Question: I am trying, with a form, to enter a directory, a parent folder name and then select via tabs which sub-folders will feature within the parent folder using a range of checkboxes.

I can enter the drive, project name and project number which first checks if the parent folder exists and if not creates it.
I then check if the 'Use Online' checkbox is active and if so create an array of the names of all of the other checkboxes within the 'Online' tab. It then gets tricky because I want to loop through each of the checkbox names to check whether each one is active and if so, I want to grab the 'caption' of each checkbox and use it to create a sub-folder within the parent directory (if it does not already exist).
When I execute my current code I get 'Run-time error '424' Object required and the line
'''
If itm.Value = True Then
'''
highlighted in yellow.
All of the code used for the 'create folders' part of this user form can be found below:
'''
Private Sub create_folders_button_Click()
'Create a variable for the drive letter
Dim driveLetter As String
driveLetter = drive_list.Value
'Create a variable for the project name
Dim projectName As String
projectName = p_name_textbox.Value
'Create a variable for the project number
Dim projectNumber As String
projectNumber = p_number_textbox.Value
'Create a variable for the constructed BasePath
Dim BasePath As String
'Create a new file system object for handling filesystem manipulation
Set fs = CreateObject("Scripting.FileSystemObject")
'Populate an array with the online subfolders
Dim onlineSubfolders As Variant
onlineSubfolders = Array("online_progCosts", "online_exports")
'Compile the basePath
BasePath = driveLetter & projectName & " (" & projectNumber & ")"
'Check if the project folder already exists and if so, raise an error and exit
If Dir(BasePath, vbDirectory) <> "" Then
MsgBox BasePath & " already exists", , "Error"
Else
'Create the project folder
MkDir BasePath
MsgBox "Parent folder creation complete"
If online_toggle.Value = True Then
Dim online As String
online = "Online"
MkDir BasePath & "" & online
Dim itm As Variant
For Each itm In onlineSubfolders
If folder_creator_window.Controls(itm).Value = True Then
Dim createFolder As String
createFolder = folder_creator_window.Controls(itm).Caption
NewFolder = BasePath & "" & online & "" & createFolder
If fs.folderexists(NewFolder) Then
'do nothing
Else
MkDir NewFolder
End If
Else
'do nothing
End If
Next itm
Else
MsgBox "The online folder was not created because it was not checked"
End If
End If
End Sub
'''
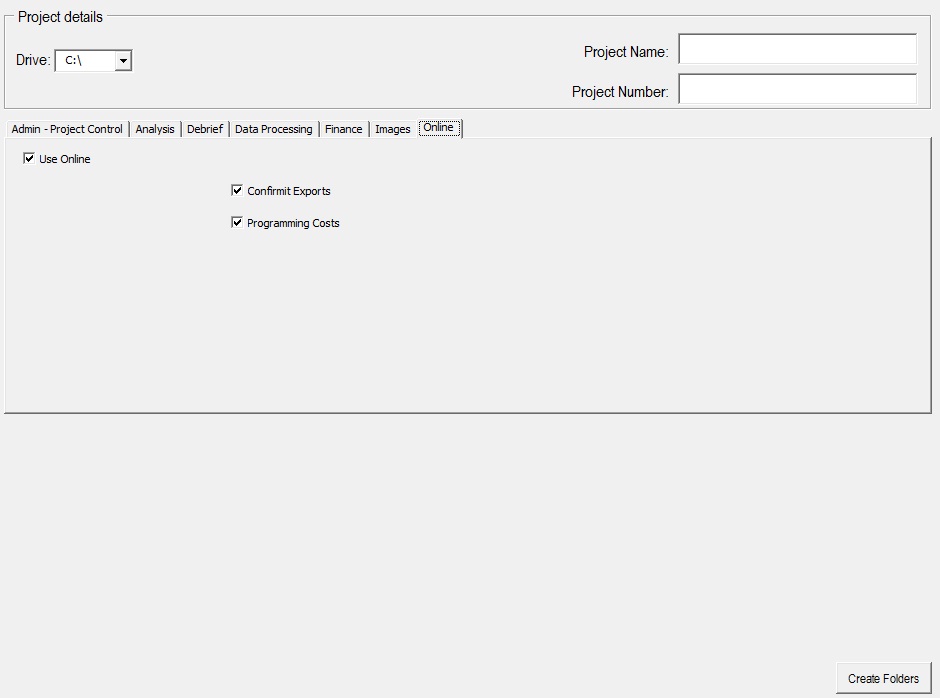
Answer: '''
...
onlineSubfolders = Array("online_progCosts", "online_exports")
...
For Each itm In onlineSubfolders
If itm.Value = True Then
...
'''
Each element of the array is a string. Strings don't have '.Value' properties.
I guess those are the names of your checkboxes, so you need to get the value by referencing the control itself. I don't know what your form is called.
'''
If FormName.Controls(itm).Value = True
'''